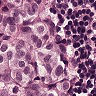
Metastatic tissue present: yes